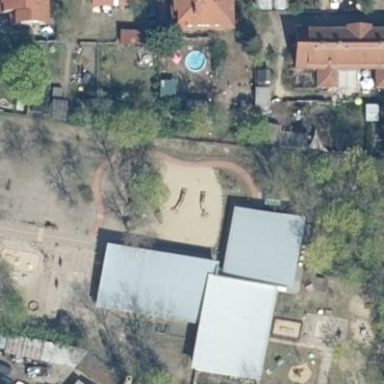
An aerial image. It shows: Kindergarten.